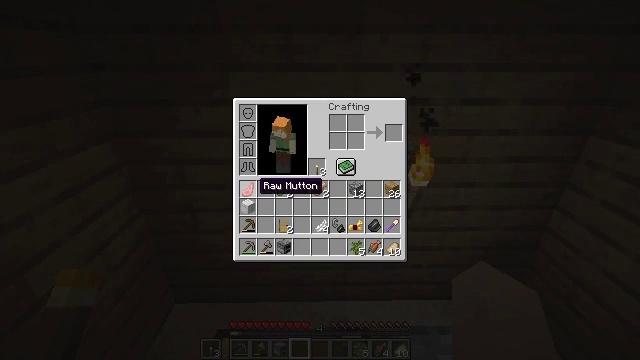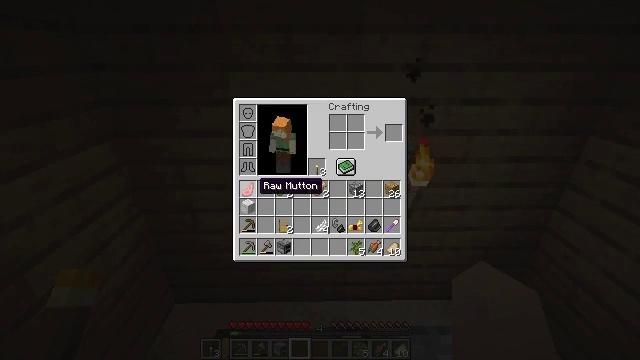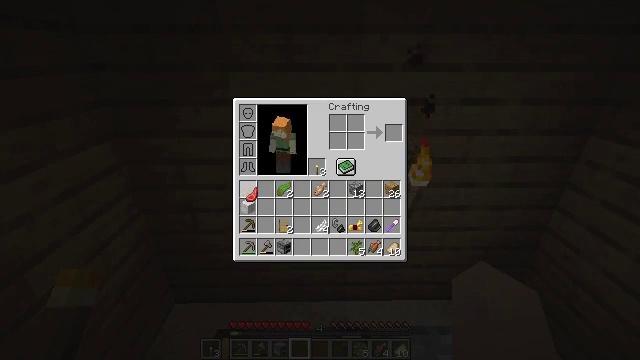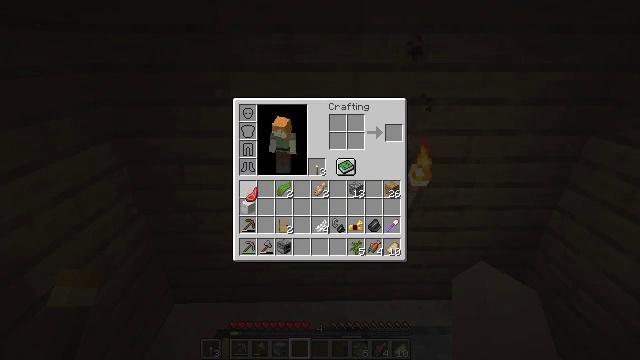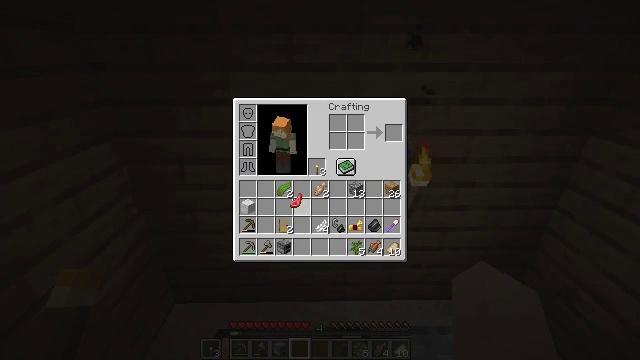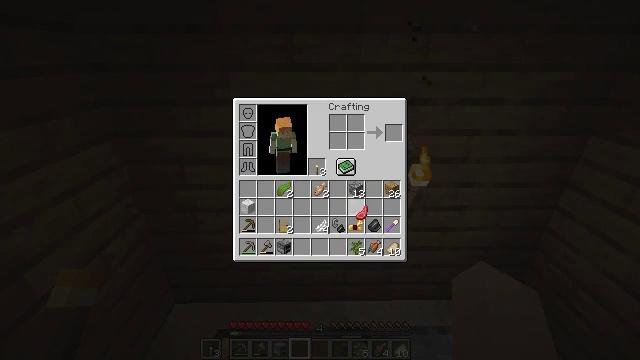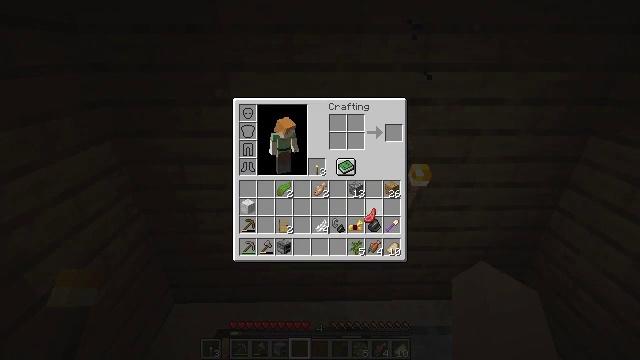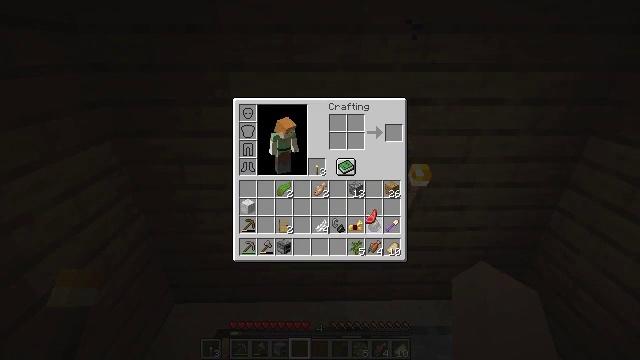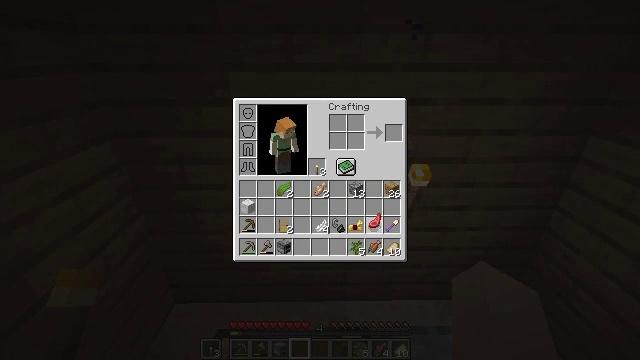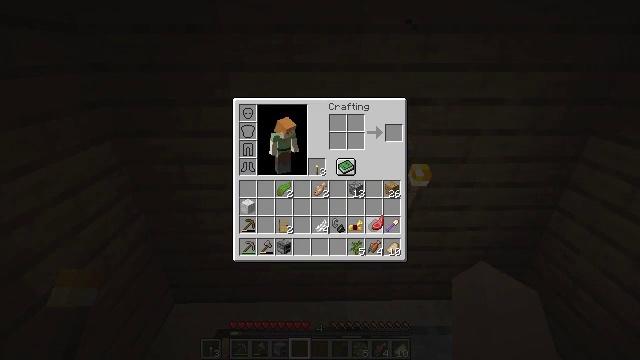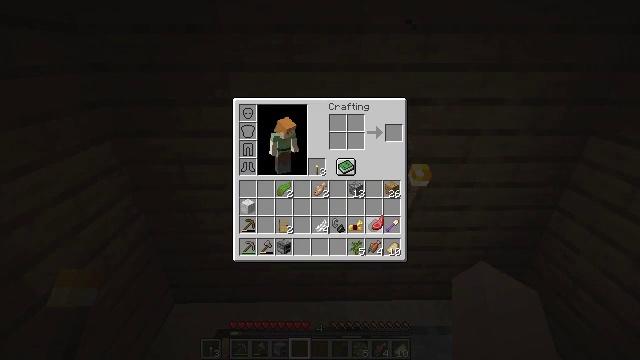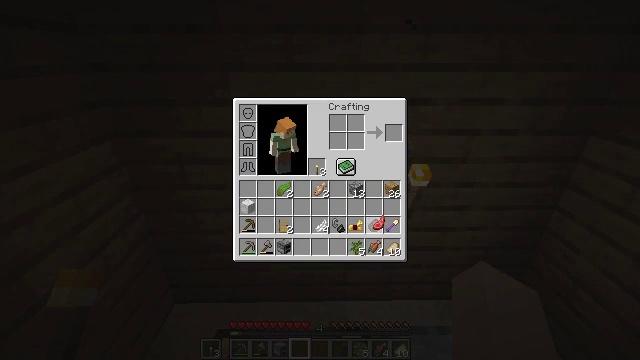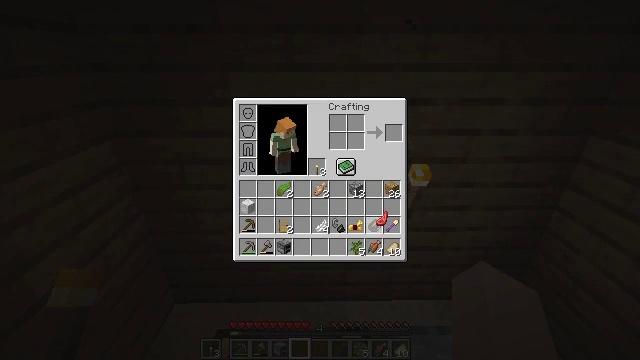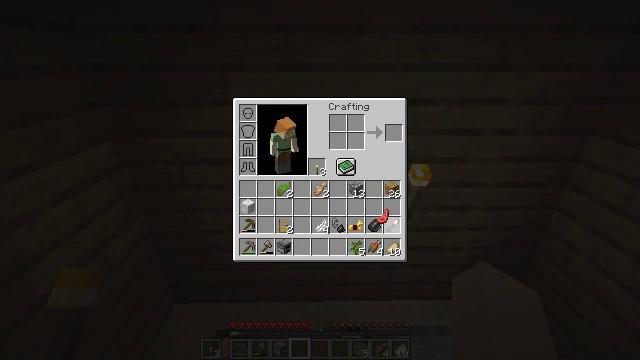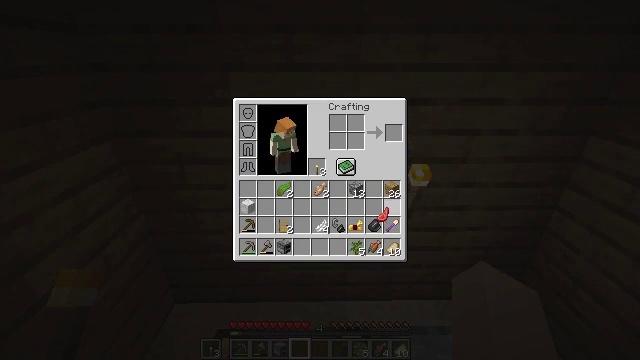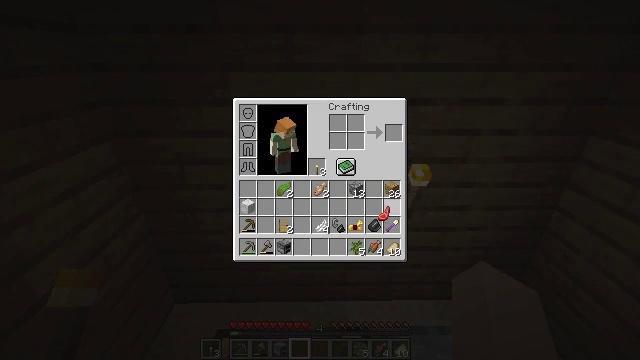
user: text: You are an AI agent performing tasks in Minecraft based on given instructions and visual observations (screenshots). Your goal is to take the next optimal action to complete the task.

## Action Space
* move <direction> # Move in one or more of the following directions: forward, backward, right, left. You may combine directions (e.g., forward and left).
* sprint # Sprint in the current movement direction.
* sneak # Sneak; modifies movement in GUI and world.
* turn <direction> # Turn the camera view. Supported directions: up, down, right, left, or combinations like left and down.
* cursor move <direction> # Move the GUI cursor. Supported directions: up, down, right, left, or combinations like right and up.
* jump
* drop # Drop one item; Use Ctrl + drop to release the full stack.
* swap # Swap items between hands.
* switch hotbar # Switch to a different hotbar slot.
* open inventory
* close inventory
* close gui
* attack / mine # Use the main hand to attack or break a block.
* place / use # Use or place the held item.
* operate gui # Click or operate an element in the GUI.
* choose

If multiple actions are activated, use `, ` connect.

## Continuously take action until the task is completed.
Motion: motion action
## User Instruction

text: Attack the ground to gather sand.
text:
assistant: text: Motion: no_op
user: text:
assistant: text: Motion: operate gui
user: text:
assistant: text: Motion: operate gui
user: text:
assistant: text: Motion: cursor move right
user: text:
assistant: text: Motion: cursor move right and down
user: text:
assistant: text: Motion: cursor move right
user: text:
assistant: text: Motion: no_op
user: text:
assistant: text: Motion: no_op
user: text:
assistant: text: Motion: no_op
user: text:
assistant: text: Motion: no_op
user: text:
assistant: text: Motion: no_op
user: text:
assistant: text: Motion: no_op
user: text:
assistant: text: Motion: no_op
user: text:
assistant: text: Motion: no_op
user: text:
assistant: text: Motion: no_op
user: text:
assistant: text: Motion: no_op
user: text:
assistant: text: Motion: operate gui
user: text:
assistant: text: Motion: operate gui
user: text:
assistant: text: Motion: no_op
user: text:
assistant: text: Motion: no_op
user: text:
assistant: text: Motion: no_op
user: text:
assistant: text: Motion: no_op
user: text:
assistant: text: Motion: no_op
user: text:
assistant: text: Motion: no_op
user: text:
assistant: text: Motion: no_op
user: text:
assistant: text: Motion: operate gui
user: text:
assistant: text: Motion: operate gui
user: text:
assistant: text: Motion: cursor move left
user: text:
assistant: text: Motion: cursor move left and down
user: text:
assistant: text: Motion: no_op